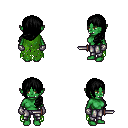
a pixel art fantasy rpg character, female body template, orc, green skin, green tattered cape, metal pants, black left-swept hairstyle, metal gloves, dagger, four views (front, back, left, right), 2x2 character sprite sheet, small pixel art, hard edges, no anti-aliasing